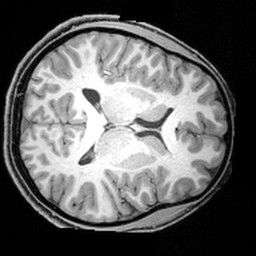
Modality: T1w
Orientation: axial
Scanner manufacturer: siemens
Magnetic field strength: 3 T
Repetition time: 1.9 s
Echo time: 0.00397 s